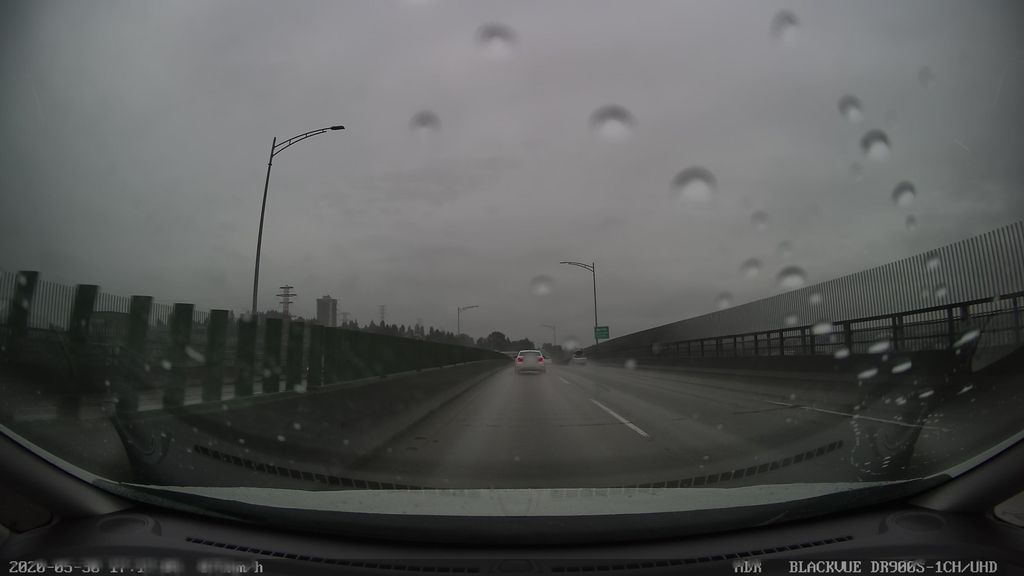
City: vancouver